Question: I'm trying to make angular directive button to follow and unfollow leagues ID
every request $http.put going fine but there is a problem with .then method console show me error and the method rejected
here the code
'''
app.factory('FollowedLeagues', ['appConfig', '$http', '$q', function(appConfig, $http, $q){
var FollowedLeagues = {};
FollowedLeagues.follow = function (token, leagueID) {
$http.put(appConfig.apiUrl + 'user/follow-league?token=' + token +'&league_id='+ leagueID +'&status=true' )
.then(function(response){
if (typeof response.data === 'object') {
return response.data;
} else {
// invalid response
return $q.reject(response.data);
}
},
function(response) {
// something went wrong
return $q.reject(response.data);
});
};
FollowedLeagues.unfollow = function (token, leagueID) {
$http.put(appConfig.apiUrl + 'user/follow-league?token=' + token +'&league_id='+ leagueID +'&status=false' )
.then(function(response){
if (typeof response.data === 'object') {
return response.data;
} else {
// invalid response
return $q.reject(response.data);
}
},
function(response) {
// something went wrong
return $q.reject(response.data);
});
};
return FollowedLeagues;
}]);
app.directive('fbFollowBtn', ['$rootScope', '$compile', 'FollowedLeagues', function ($rootScope, $compile, FollowedLeagues) {
var getLeagueID = function(leagueID, followed){
for(var i=0; i< followed.length; i++) {
var fLeagues = followed[i]._id;
if (fLeagues == leagueID) {
return fLeagues;
}
}
};//End-function.
return {
restrict: 'A',
link:function(scope, element, attrs){
scope.followed = $rootScope.meData.followedLeagues;
scope.leagueid = attrs.leagueid;
var follow_btn = null;
var unfollow_btn = null;
var createFollowBtn = function () {
follow_btn = angular.element('<a href="javascript:void(0)" ng-disabled="submitting">Follow</a>');
$compile(follow_btn)(scope);
element.append(follow_btn);
follow_btn.bind('click', function(e){
scope.submitting = true;
FollowedLeagues.follow($rootScope.userToKen, scope.leagueid)
.then(function(data){
scope.submitting = false;
follow_btn.remove();
createUnfollowBtn();
console.log('followed Leagues Done :-) ', data);
});
// scope.$apply();
});
};
var createUnfollowBtn = function () {
unfollow_btn = angular.element('<a href="javascript:void(0)" ng-disabled="submitting">Unfollow</a>');
$compile(unfollow_btn)(scope);
element.append(unfollow_btn);
unfollow_btn.bind('click', function (e) {
scope.submitting = true;
FollowedLeagues.unfollow($rootScope.userToKen, scope.leagueid)
.then(function(data){
scope.submitting = false;
unfollow_btn.remove();
createFollowBtn();
console.log('followed Leagues Done :-) ', data);
});
// scope.$apply();
});
};
scope.$watch('leagueid', function (val) {
var leag = getLeagueID(scope.leagueid, scope.followed);
if(typeof(leag) == 'undefined'){
createFollowBtn();
} else if(typeof(leag) !== 'undefined'){
createUnfollowBtn();
}//end if
}, true);
}
};
}]);
'''

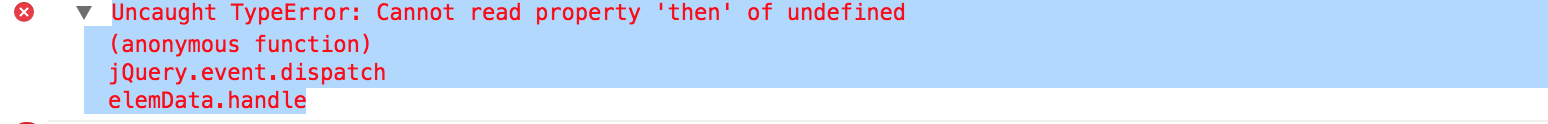
Answer: You have to return your $http.put function inside your service functions. For example the 'Followedleagues.follow' function:
'''
FollowedLeagues.follow = function (token, leagueID) {
return $http.put(appConfig.apiUrl + 'user/follow-league?token=' + token +'&league_id='+ leagueID +'&status=true' )
.then(function(response){
if (typeof response.data === 'object') {
return response.data;
} else {
// invalid response
return $q.reject(response.data);
}
},
function(response) {
// something went wrong
return $q.reject(response.data);
});
};
'''